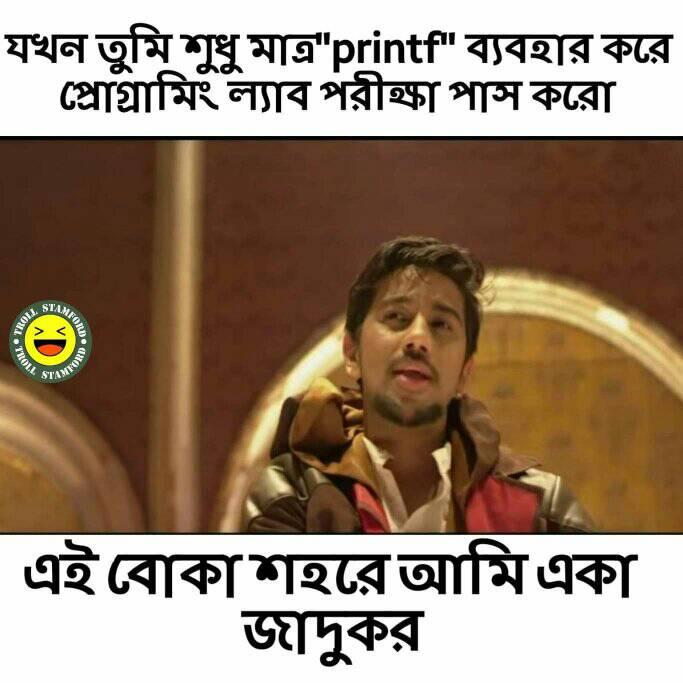
Caption: যখন তুমি শুধু মাত্র  " printf "    ব্যবহার করে প্রোগ্রামিং ল্যাব পরীক্ষা পাস করো    এই বোকা শহরে আমি একা জাদুকর
Label: non-hate